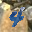
Label: 4